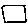
Label: square